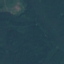
Label: Forest